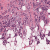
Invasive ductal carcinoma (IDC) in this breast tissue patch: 1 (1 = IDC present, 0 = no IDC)